Question: This is a hackerRank THEPADS problem.
The question is query the number of ocurrences of each occupation in OCCUPATIONS. Sort the occurrences in ascending order, and output them in the following format:
There are a total of 2 doctors.
There are a total of 2 singers.
There are a total of 3 actors.
There are a total of 3 professors.
the occupations table goes like this
'''
CREATE TABLE occupations(name varchar(100),Occupation varchar(100));
'''
so how can i print this format is there any printf like function in mysql
Here is the image of the records present in occupations table:

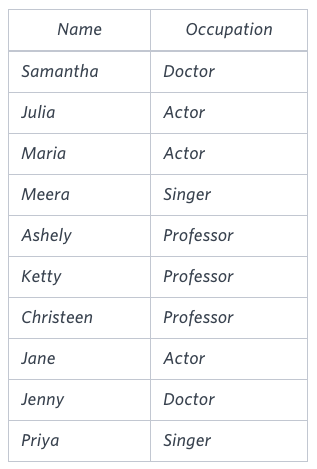
Answer: You can use concat method to append and group by and count function to get number for each occupation
'''
SELECT "There are a total of ", count(OCCUPATION), concat(lower(occupation),"s.") FROM OCCUPATIONS GROUP BY OCCUPATION ORDER BY count(OCCUPATION), OCCUPATION ASC
'''